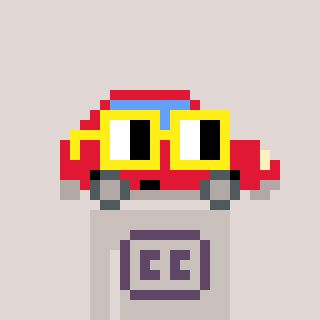
a pixel art character with square yellow glasses, a car-shaped head and a foggrey-colored body on a warm background